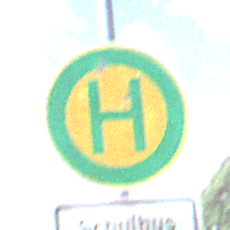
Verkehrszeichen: Haltestelle
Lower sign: ZeitangabenMitBeschraenkungAufWochentage5
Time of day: Midday
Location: Outdoor (Nature)
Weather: PartlyCloudy
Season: Autumn
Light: Natural